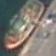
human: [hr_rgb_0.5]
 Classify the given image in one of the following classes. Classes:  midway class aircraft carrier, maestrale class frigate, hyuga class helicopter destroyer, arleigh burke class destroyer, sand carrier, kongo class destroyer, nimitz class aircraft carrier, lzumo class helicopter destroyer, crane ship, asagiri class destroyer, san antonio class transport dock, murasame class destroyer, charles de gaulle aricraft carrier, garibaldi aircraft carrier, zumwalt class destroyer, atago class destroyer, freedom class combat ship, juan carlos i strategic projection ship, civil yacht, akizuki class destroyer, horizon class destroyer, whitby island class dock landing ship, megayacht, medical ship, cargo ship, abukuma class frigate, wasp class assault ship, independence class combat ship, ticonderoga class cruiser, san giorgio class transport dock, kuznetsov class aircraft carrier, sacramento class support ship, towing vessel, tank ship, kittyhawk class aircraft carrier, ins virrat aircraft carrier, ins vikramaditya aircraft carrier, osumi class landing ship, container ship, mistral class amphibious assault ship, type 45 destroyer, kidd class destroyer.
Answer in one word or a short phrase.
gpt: Towing vessel